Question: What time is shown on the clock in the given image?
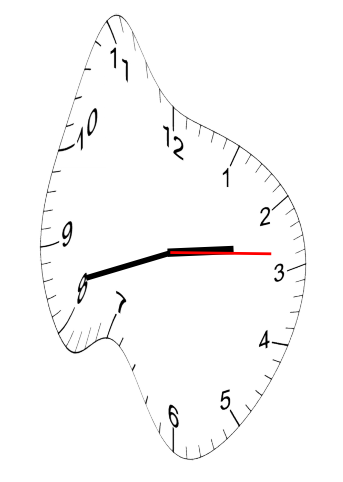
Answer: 02:42:14